Question: I'd want to achieve something like this:

From X elements, I'd like to choose the number of 'OK', the number or 'partially OK' and the number of 'not OK'. The three range are not superposable, obviously, and the sum is always X.
I tried to start from the <URL>, but the main background is unique, hence I cannot have the green and the red color together.
Is there any plugin that already do this? Or any idea on which is the easiest way to do with the standard jQuery plugin?
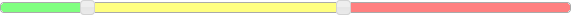
Answer: jQuery UI slider gives you it's values, as you can see in the demo:
'''
$( "#slider-range" ).slider({
slide: function( event, ui ) {
/* here, you can play with it */
}
});
'''
I'd set background color of the slider to green, background color of the middle part to yellow and add a 'div' positioned to the right of the slider with dynamically adjusted width, so that it stratches from right to left
'''
$( "#slider-range" ).slider({
slide: function( event, ui ) {
$('#YourDiv').css('width', ui.values[1]); /* obviously, you have to multiply the value of the slider by something to fit your design */
}
});
'''
In the jQuery UI demo, the div would have styles like this:
'''
#YourDiv {
float: right;
height: 100%;
background: red;
width: 50px; /* this would be dynamic */
border-radius: 0 4px 4px 0;
}
'''
I made a little Fiddle <URL>